Question: On my page I have a content div that only shows when the mouse hovers over the sidebar div.
How do I remove only the border where the 2 divs touch like the picture below shows?

I need it to work in chrome, firefox & IE 8+
Here is a jsfiddle that sets up an example of my issue: <URL>
For simplicity, please provide a jsfiddle of your solution
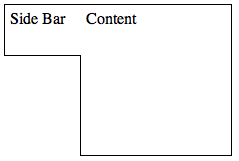
Answer: Declare a background color of white for Side Bar
Declare a border-right: none; for Side Bar
then have side bar over lap Content by 1px this last step can be done may ways but I would need to see your specific markup.
Margin-left: -1px for content may do the trick!
Hope this helps
Here is a fiddle doing exactly as you describe. <URL>
In the future it would be easier to see what you have and advise from there.
Thanks